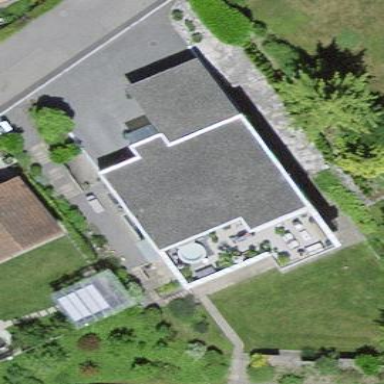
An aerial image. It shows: Semi-detached house.